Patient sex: F
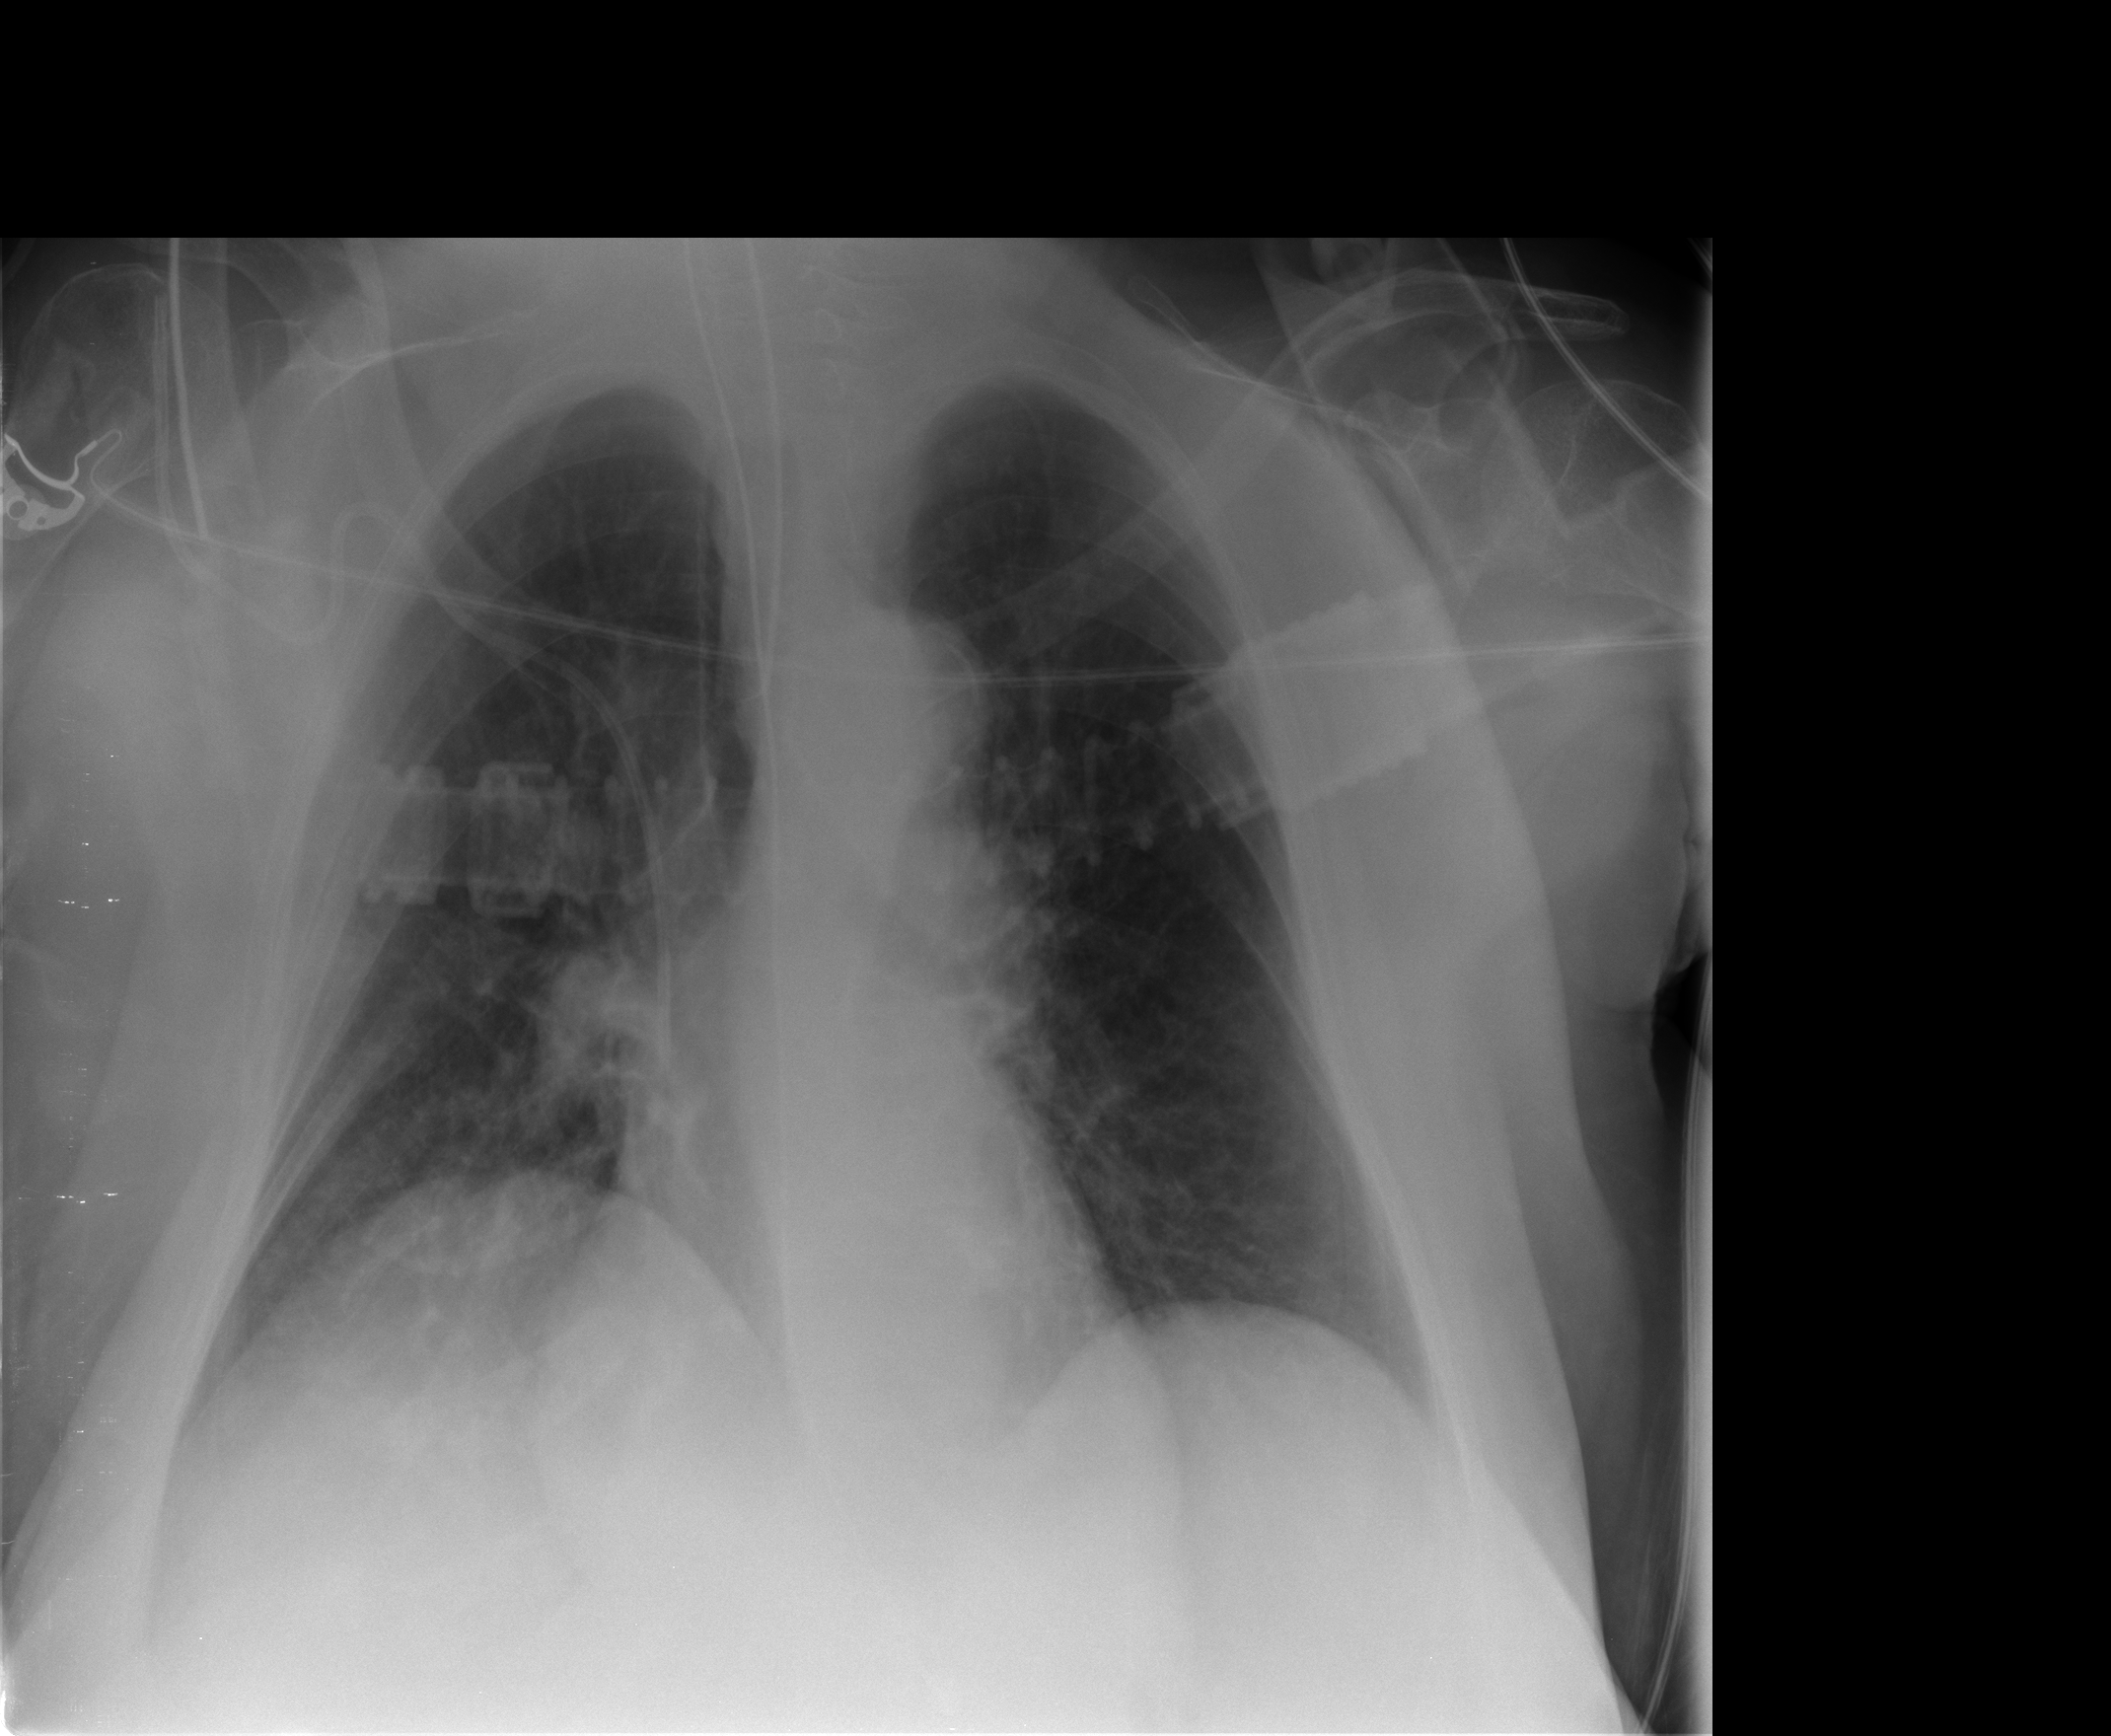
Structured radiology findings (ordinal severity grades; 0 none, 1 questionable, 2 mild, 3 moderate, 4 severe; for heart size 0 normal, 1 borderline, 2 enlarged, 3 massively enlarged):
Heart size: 2
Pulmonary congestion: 2
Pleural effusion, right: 0
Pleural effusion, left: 0
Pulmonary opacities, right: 1
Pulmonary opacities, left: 0
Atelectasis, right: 0
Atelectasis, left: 0